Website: walmart
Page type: payment
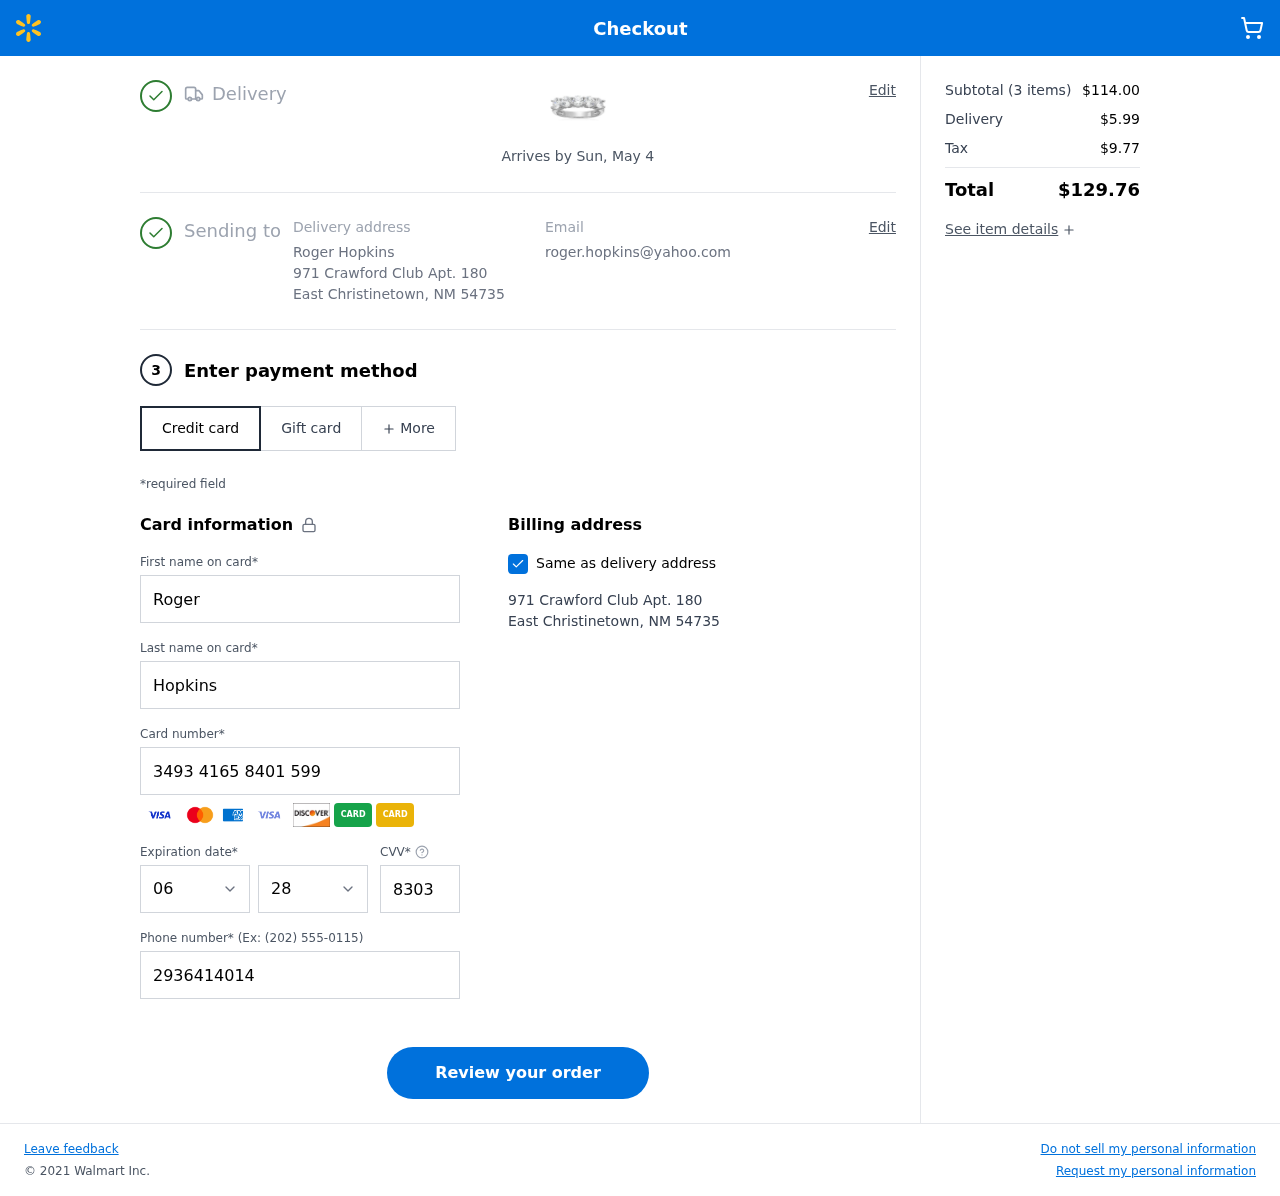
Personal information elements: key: PII_CARD_CVV
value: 8303
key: PII_CARD_EXPIRY_MONTH
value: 06
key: PII_CARD_EXPIRY_YEAR
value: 28
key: PII_CARD_NUMBER
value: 3493 4165 8401 599
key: PII_CITY
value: East Christinetown
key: PII_EMAIL
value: roger.hopkins@yahoo.com
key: PII_FIRSTNAME
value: Roger
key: PII_FULLNAME
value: Roger Hopkins
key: PII_LASTNAME
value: Hopkins
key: PII_PHONE
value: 2936414014
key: PII_POSTCODE
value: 54735
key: PII_STATE_ABBR
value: NM
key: PII_STREET
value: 971 Crawford Club Apt. 180
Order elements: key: ORDER_DELIVERY_DATE
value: Arrives by Sun, May 4
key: ORDER_NUM_ITEMS
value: (3 items)
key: ORDER_SUBTOTAL
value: $114.00
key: ORDER_SHIPPING_COST
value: $5.99
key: ORDER_TAX
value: $9.77
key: ORDER_TOTAL
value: $129.76